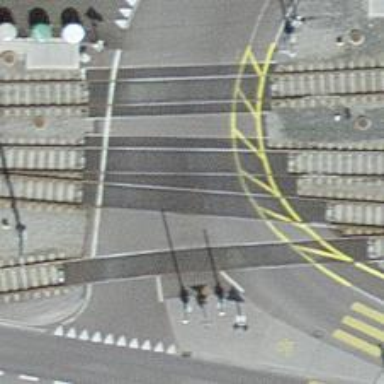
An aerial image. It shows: Railway level crossing.